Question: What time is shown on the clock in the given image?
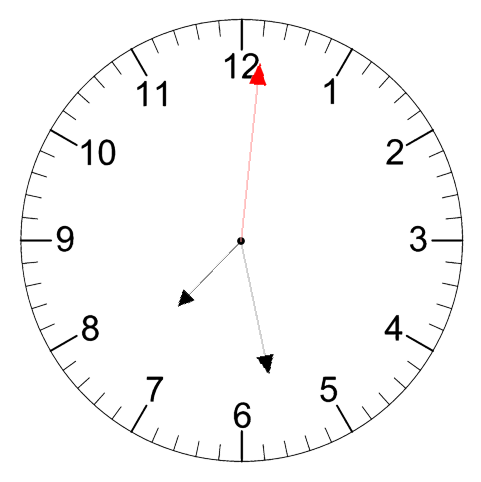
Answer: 07:28:01